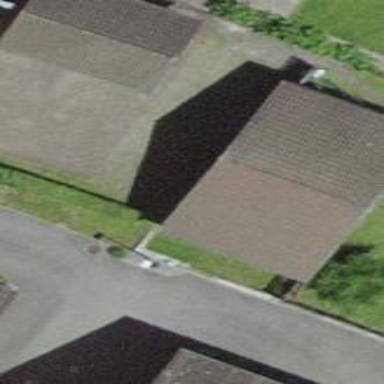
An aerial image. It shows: Garage building.